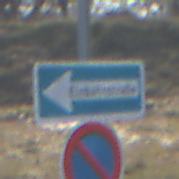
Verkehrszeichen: EinbahnstrasseLinksweisend
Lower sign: EingeschraenktesHalteverbot
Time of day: MorningAfternoon
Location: Outdoor (Nature)
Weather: PartlyCloudy
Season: NotSpecified
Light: Natural